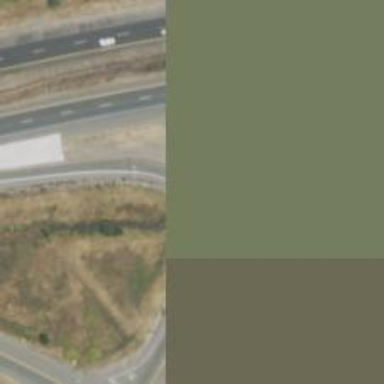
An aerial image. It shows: Motorway link.